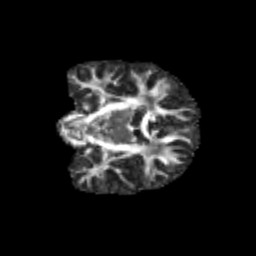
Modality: FA
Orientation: coronal
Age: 10
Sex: male
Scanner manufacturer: siemens
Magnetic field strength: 3 T
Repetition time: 3.8 s
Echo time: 0.07 s